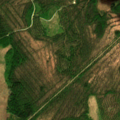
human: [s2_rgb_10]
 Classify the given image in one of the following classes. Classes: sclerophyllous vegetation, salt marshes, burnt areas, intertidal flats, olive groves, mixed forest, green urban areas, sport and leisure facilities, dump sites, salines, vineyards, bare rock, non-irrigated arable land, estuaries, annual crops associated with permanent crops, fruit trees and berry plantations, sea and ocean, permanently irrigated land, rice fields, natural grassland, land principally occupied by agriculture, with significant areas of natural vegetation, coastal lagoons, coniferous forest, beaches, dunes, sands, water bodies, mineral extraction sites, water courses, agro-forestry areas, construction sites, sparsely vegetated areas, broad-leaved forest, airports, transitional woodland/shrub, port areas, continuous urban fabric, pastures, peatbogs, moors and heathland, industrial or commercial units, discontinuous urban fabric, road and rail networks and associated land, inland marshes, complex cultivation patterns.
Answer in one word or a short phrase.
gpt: coniferous forest, mixed forest, transitional woodland/shrub, peatbogs